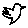
Label: bird